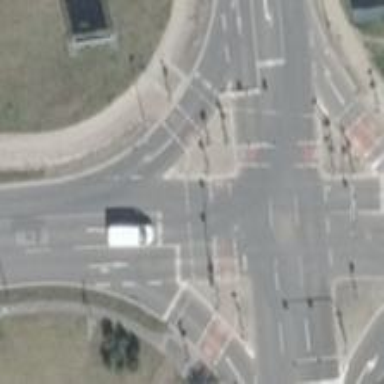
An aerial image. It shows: Traffic signal at road crossing.